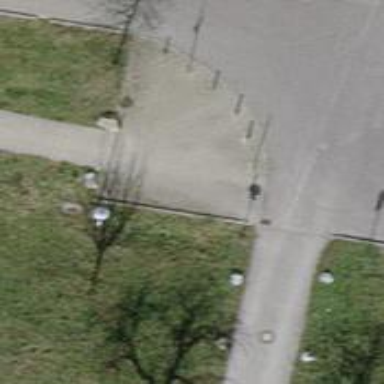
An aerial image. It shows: Bollard barrier.